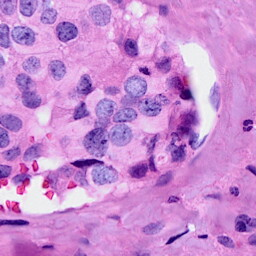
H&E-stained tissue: Breast